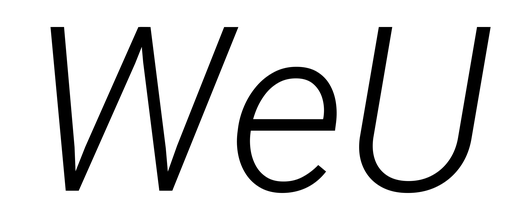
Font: Roboto-Italic_Light_Italic